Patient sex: M
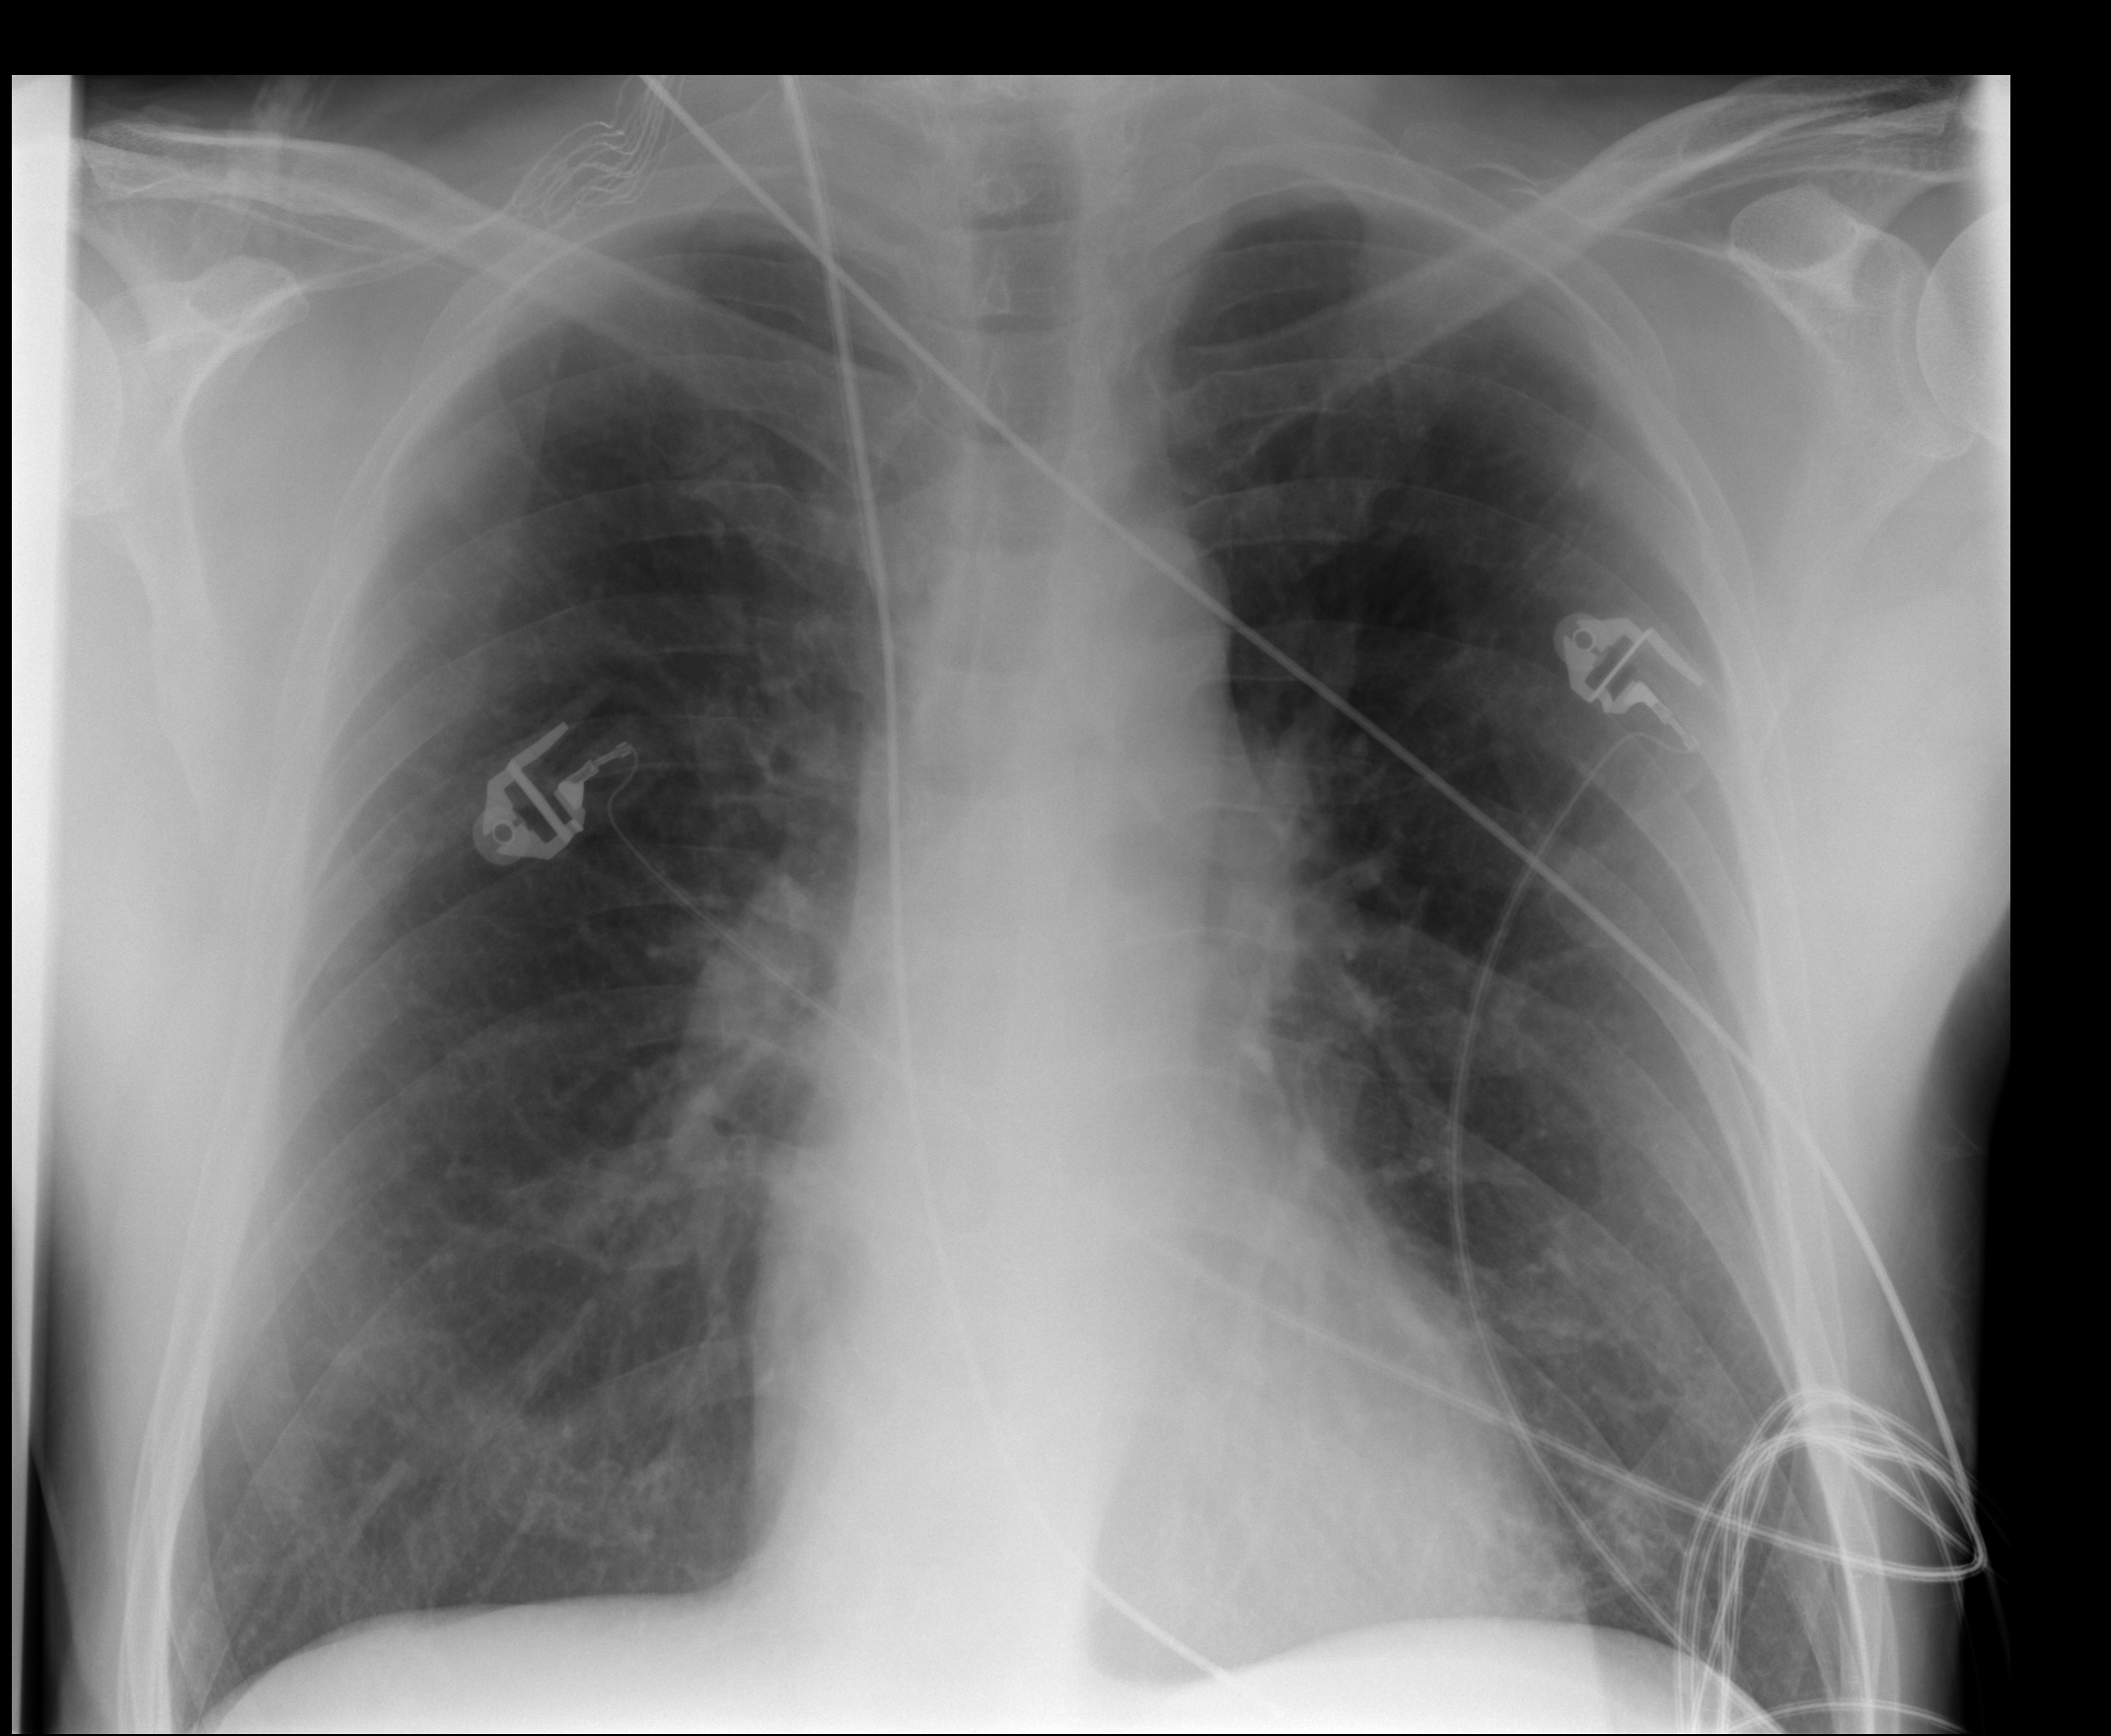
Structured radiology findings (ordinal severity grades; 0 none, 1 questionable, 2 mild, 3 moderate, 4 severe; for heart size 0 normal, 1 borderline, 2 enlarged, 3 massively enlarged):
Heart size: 0
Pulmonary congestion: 0
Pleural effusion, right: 0
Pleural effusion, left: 0
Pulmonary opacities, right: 0
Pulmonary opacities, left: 0
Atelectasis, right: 1
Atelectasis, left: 0